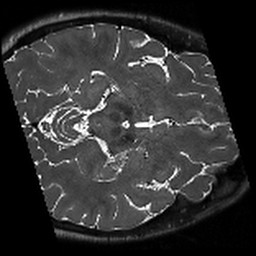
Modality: T2w
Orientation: axial
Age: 26
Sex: female
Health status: ill
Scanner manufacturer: siemens
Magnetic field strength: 3 T
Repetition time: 2 s
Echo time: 0.093 s